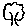
Label: tree